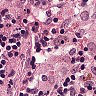
Metastatic tissue present: no